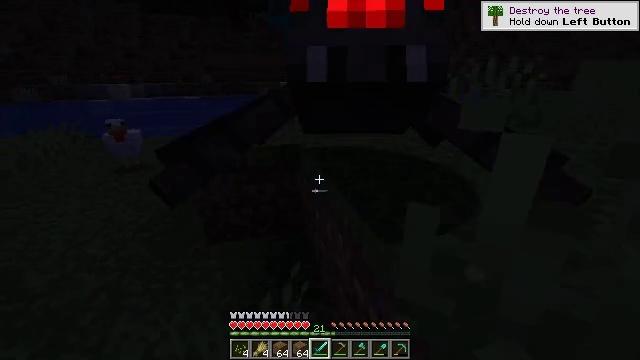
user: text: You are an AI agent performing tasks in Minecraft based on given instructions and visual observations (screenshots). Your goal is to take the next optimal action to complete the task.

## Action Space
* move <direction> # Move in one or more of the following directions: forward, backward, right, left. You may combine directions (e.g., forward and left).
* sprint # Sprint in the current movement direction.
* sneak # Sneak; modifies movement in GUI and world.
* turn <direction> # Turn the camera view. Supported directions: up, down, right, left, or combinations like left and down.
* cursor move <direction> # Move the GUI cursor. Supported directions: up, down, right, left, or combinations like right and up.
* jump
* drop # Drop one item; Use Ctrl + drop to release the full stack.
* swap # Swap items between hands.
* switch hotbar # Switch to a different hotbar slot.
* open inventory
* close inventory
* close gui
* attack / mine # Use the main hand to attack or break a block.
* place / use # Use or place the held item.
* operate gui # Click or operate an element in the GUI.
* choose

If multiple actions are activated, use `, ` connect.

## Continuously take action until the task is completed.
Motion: motion action
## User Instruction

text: Fight a spider.
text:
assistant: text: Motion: no_op